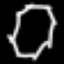
Label: octagon